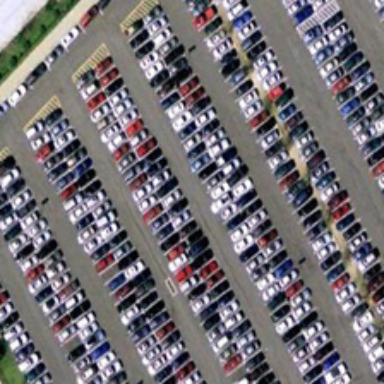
Many cars are parked orderly in a parking lot .